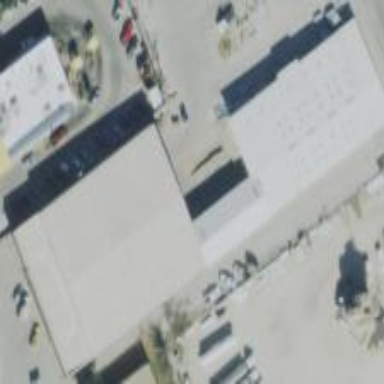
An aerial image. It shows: Electrical shop within building.